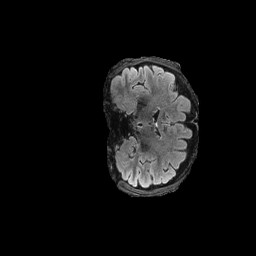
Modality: FLAIR
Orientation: coronal
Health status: ill
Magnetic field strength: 3 T